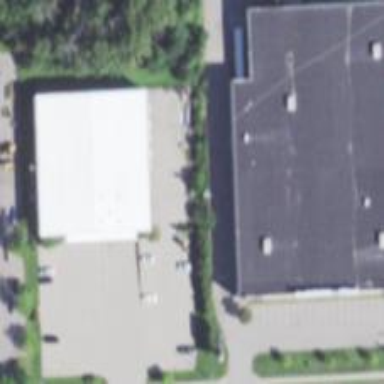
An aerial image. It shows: Building that houses furniture shop.